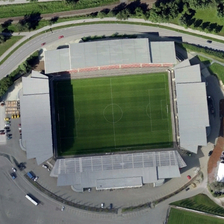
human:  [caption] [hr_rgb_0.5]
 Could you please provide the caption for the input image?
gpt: a parking lot and some green trees are near a stadium .

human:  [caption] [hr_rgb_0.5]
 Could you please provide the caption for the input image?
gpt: a parking lot and some green trees are near a stadium .

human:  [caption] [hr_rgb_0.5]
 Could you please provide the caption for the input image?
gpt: a parking lot and some green trees are near a stadium .

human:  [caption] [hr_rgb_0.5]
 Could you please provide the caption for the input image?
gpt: a parking lot and some green trees are near a stadium .

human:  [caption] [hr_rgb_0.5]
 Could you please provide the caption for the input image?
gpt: a parking lot and some green trees are near a stadium .